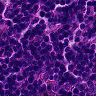
Metastatic tissue present: no